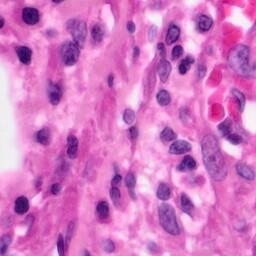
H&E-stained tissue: Pancreatic